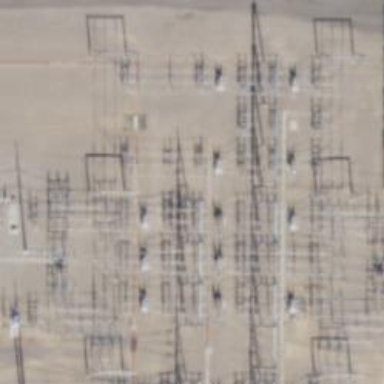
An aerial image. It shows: Switch used for power control.